Question: I have been trying to figure out an effective way to input an If-function into another formula and what I have seen online doesn't help me. I am new to this type of usage in Excel. Portion of the formula I want to replace with the IF-Function is highlighted. Essentially if 'F5' is 1, the nper = 12, and if 2 than 24, and if 3 then 36.
What I have found online is this '=IF(F6>21,"Text 1",IF(E9<5,"Text 3","Text 2"))' but I can't figure out how to get this formula to work with what I want in the accompanying picture.  Please note that I left that code as I found it online, for the sake of not making any assumptions. Also I am not adverse to using a different method such as vlookup.
Thank-you!
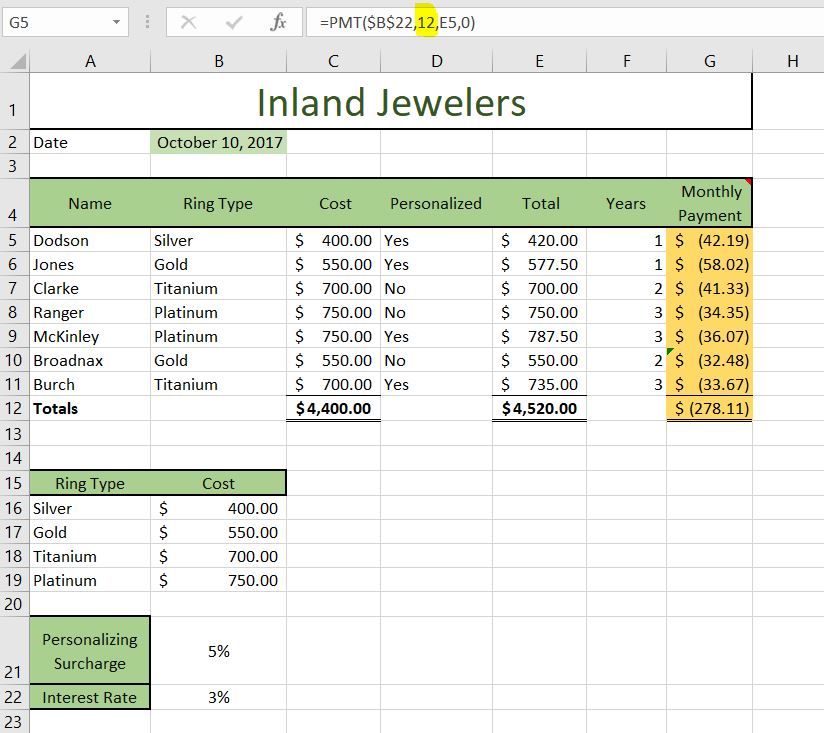
Answer: It looks like you want to calculate the number of monthly periods based on the number of years in the F column.
Rather than using a vlookup or nested IF statements, just calculate the number of months by multiplying the number of years by 12:
'''
=PMT($B$22,F5*12,E5,0)
'''